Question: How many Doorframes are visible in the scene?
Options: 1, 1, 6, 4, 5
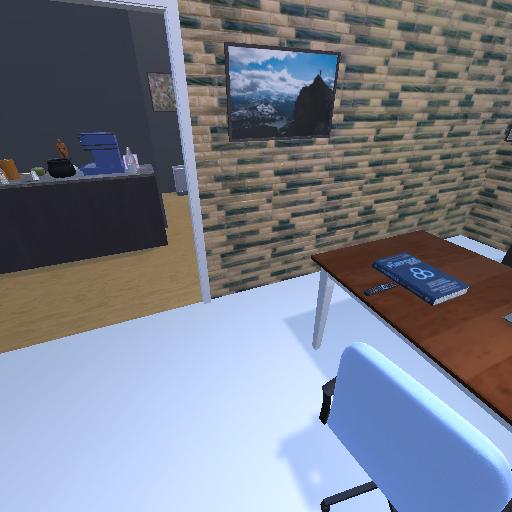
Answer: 1